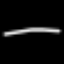
Label: line